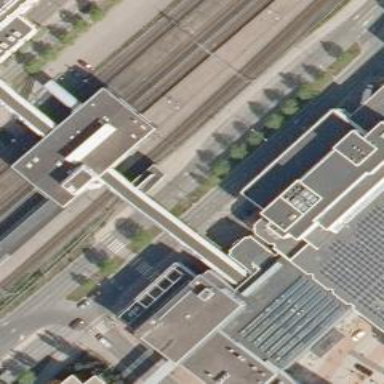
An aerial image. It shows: Train station building.